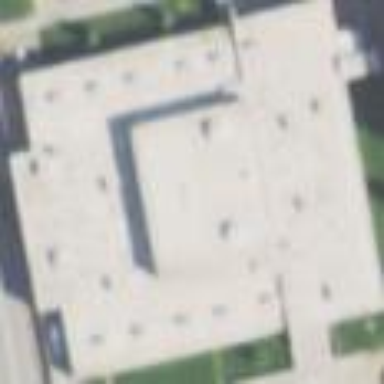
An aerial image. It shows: School building.